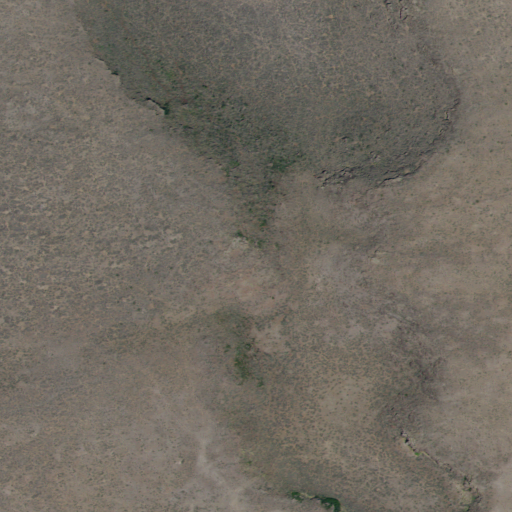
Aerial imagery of mountain in Idaho named Split Top containing shrub and grassland